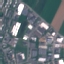
Label: Industrial